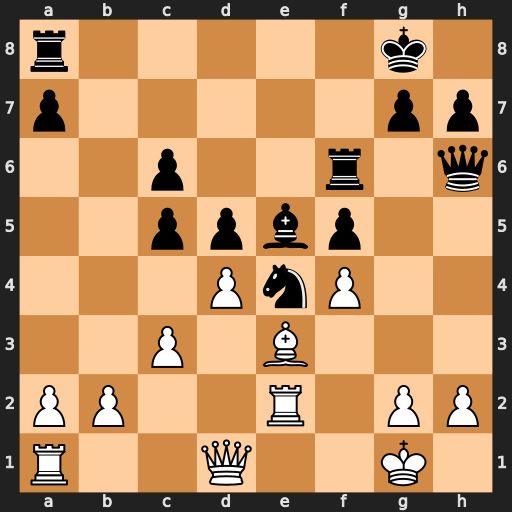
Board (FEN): r5k1/p5pp/2p2r1q/2ppbp2/3PnP2/2P1B3/PP2R1PP/R2Q2K1
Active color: w
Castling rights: -
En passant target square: -
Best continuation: fxe5 f4 exf6